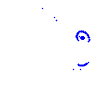
Particle: proton